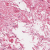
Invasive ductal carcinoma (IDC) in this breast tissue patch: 0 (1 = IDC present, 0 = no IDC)